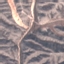
Land use / land cover class: HerbaceousVegetation